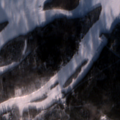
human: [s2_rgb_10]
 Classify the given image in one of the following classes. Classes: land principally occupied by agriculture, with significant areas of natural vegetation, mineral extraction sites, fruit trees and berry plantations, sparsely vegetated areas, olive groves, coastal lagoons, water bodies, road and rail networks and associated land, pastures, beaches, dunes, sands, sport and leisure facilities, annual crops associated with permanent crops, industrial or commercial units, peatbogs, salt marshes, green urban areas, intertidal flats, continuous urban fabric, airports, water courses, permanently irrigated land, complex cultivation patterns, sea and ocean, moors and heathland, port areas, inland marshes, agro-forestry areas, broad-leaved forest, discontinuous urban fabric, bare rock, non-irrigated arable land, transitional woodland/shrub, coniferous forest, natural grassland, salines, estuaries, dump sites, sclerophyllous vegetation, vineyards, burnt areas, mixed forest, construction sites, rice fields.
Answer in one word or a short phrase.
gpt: coniferous forest, mixed forest, transitional woodland/shrub, sea and ocean